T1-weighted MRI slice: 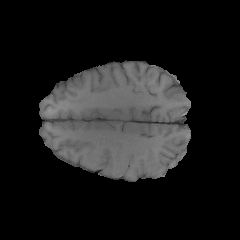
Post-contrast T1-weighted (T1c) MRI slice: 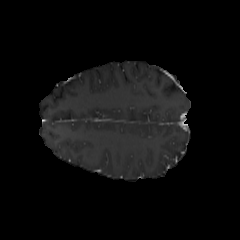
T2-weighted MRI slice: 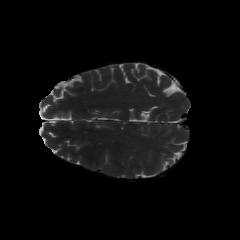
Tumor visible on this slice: yes